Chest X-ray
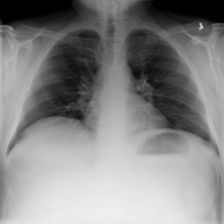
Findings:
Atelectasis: negative
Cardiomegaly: negative
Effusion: negative
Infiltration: negative
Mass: negative
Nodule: negative
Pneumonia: negative
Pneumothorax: negative
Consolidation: negative
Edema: negative
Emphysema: negative
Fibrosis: negative
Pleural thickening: negative
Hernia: negative